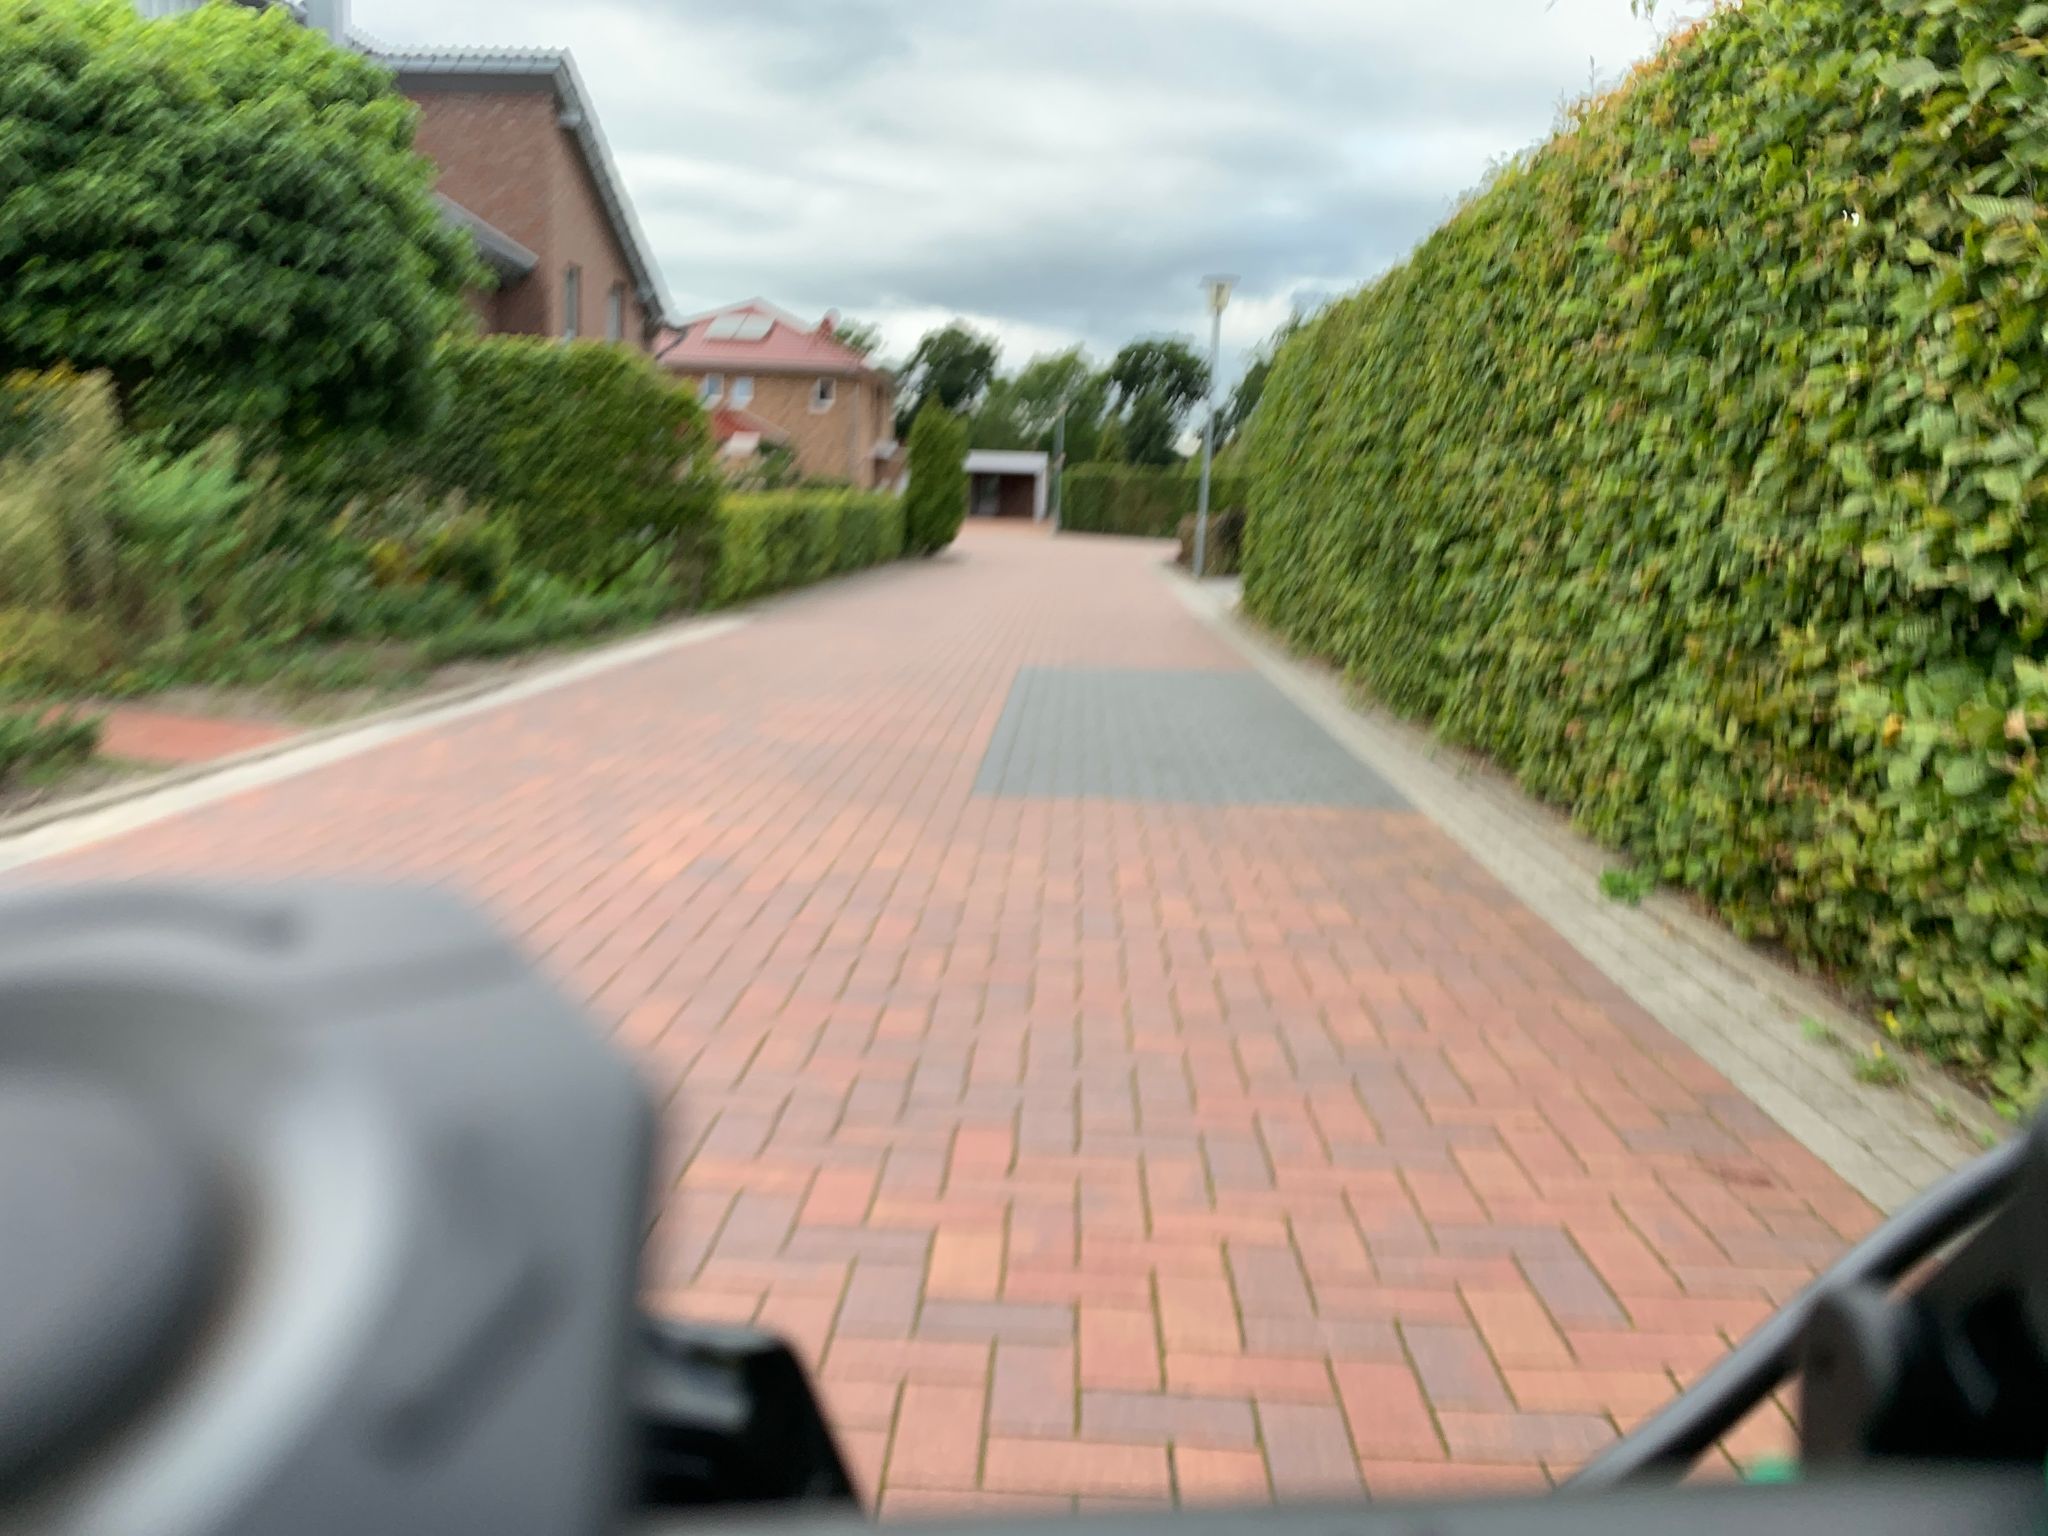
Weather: cloudy
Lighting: day
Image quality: slightly poor
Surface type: walking surface
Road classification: living_street, path
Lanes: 1
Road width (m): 1.5
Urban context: semi-dense urban cluster
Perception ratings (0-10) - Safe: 7.11, Lively: 7.19, Beautiful: 9.6, Boring: 8.83, Depressing: 1.44, Wealthy: 8.65